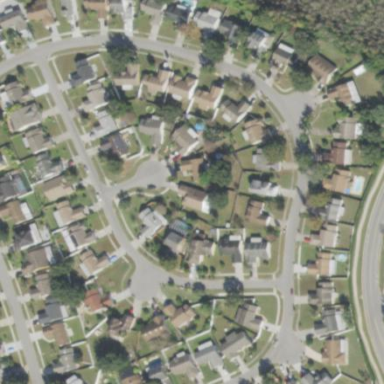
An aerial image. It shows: Residential road with sidewalks on both sides.